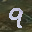
Label: 9